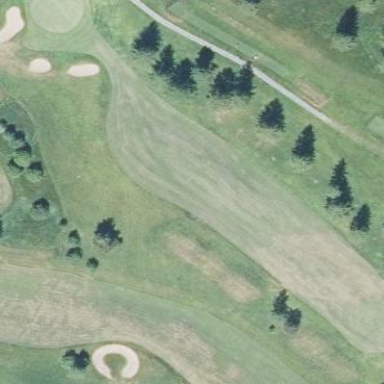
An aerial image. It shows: Golf fairway surrounded by grass.